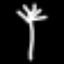
Label: fork